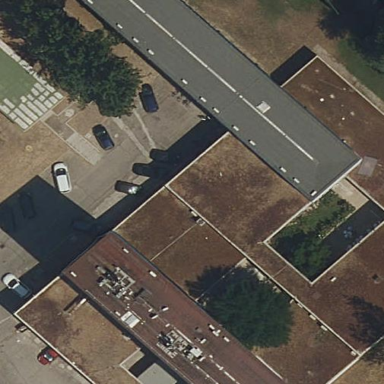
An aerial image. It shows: Dormitory building.